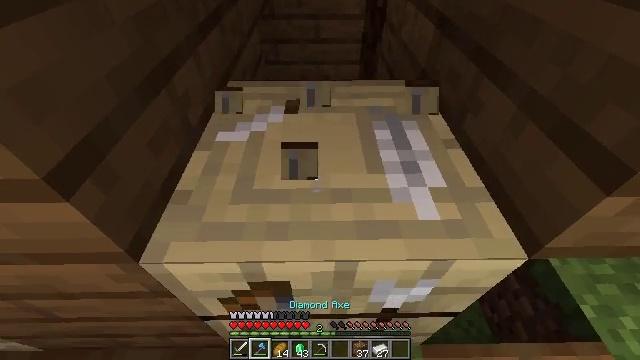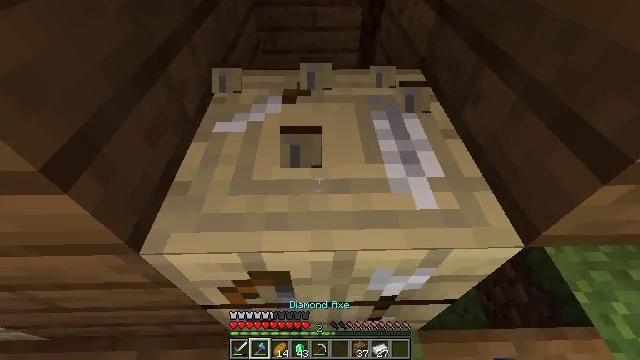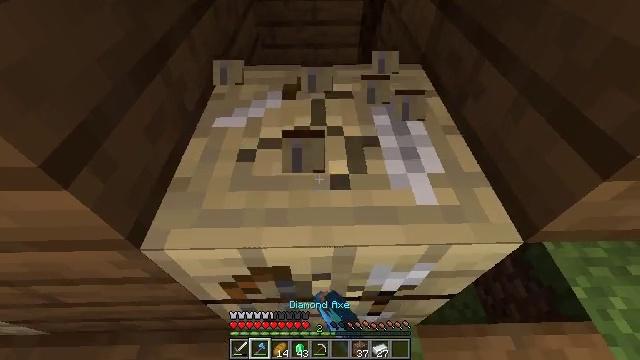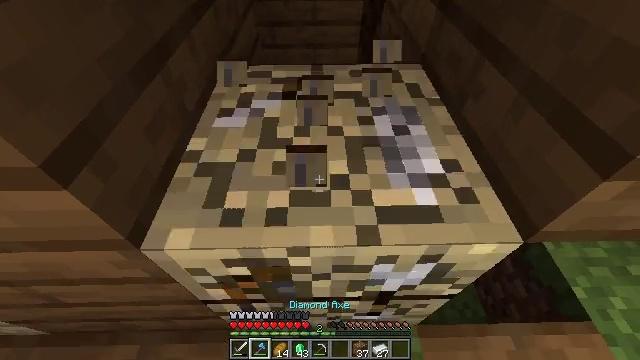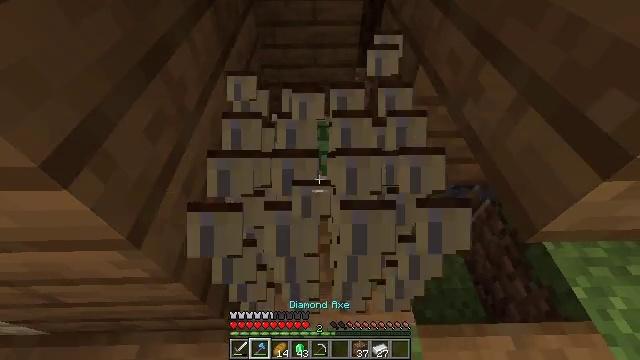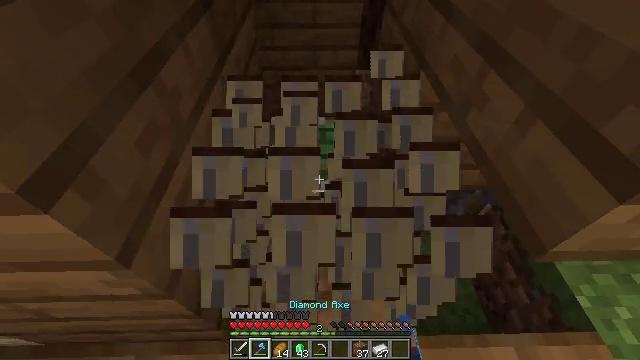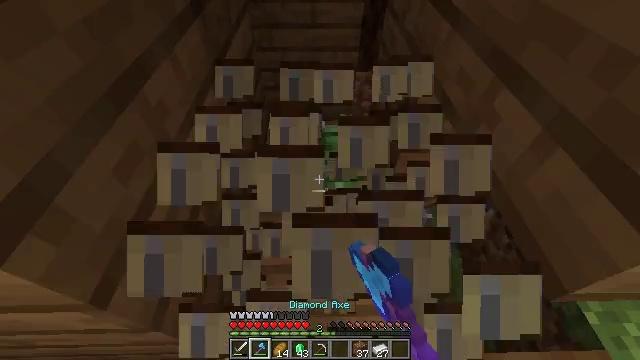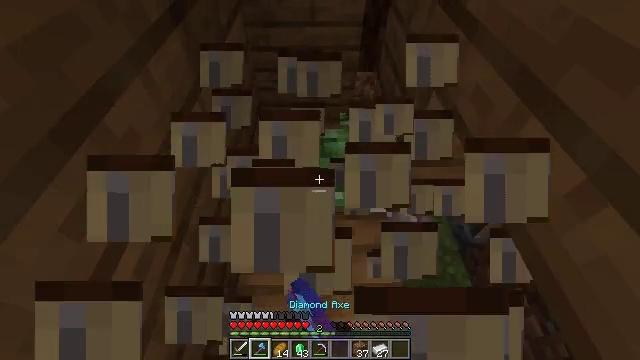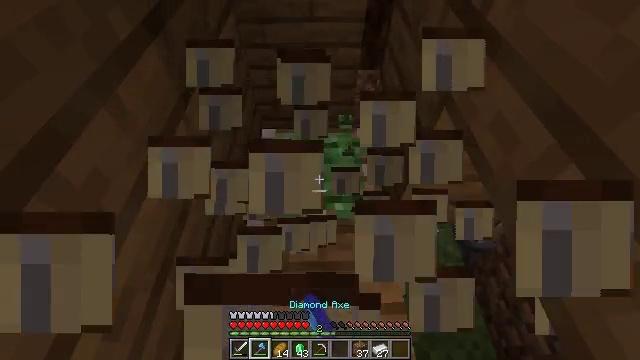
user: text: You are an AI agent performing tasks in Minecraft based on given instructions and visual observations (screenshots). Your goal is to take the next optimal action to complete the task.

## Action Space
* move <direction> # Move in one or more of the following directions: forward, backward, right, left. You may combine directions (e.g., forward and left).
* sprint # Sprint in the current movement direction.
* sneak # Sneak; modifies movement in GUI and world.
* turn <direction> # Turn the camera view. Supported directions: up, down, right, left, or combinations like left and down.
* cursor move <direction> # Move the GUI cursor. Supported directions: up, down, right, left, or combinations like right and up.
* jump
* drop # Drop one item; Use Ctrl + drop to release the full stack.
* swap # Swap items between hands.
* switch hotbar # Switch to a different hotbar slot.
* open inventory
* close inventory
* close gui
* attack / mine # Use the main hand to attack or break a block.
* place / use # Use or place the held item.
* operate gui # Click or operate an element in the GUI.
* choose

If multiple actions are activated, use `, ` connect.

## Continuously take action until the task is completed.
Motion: motion action
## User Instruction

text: Attack the fletching table to break it.
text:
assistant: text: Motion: turn down, attack / mine
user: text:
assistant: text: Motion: attack / mine
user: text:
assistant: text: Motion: attack / mine
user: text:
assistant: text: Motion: attack / mine
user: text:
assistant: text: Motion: move forward, attack / mine
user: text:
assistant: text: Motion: move forward, attack / mine
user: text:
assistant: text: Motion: move forward, turn down, attack / mine
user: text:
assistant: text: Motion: move forward, turn down, attack / mine
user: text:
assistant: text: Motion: attack / mine